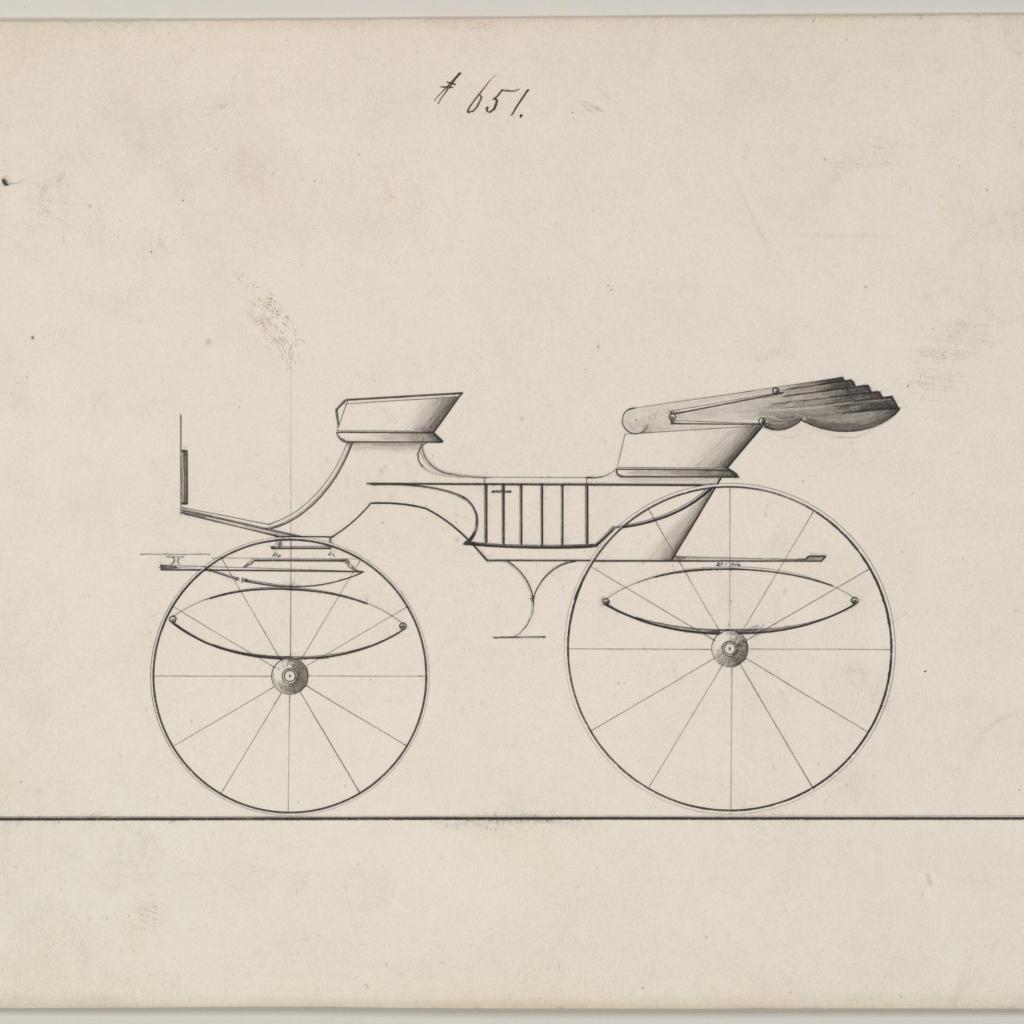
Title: Design for Phaeton, no. 651
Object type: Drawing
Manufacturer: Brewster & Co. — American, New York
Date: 1850–74
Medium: Graphite, pen, and black ink
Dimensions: sheet: 6 1/4 x 9 in. (15.9 x 22.9 cm)
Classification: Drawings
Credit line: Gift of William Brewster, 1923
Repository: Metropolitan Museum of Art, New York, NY